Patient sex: F
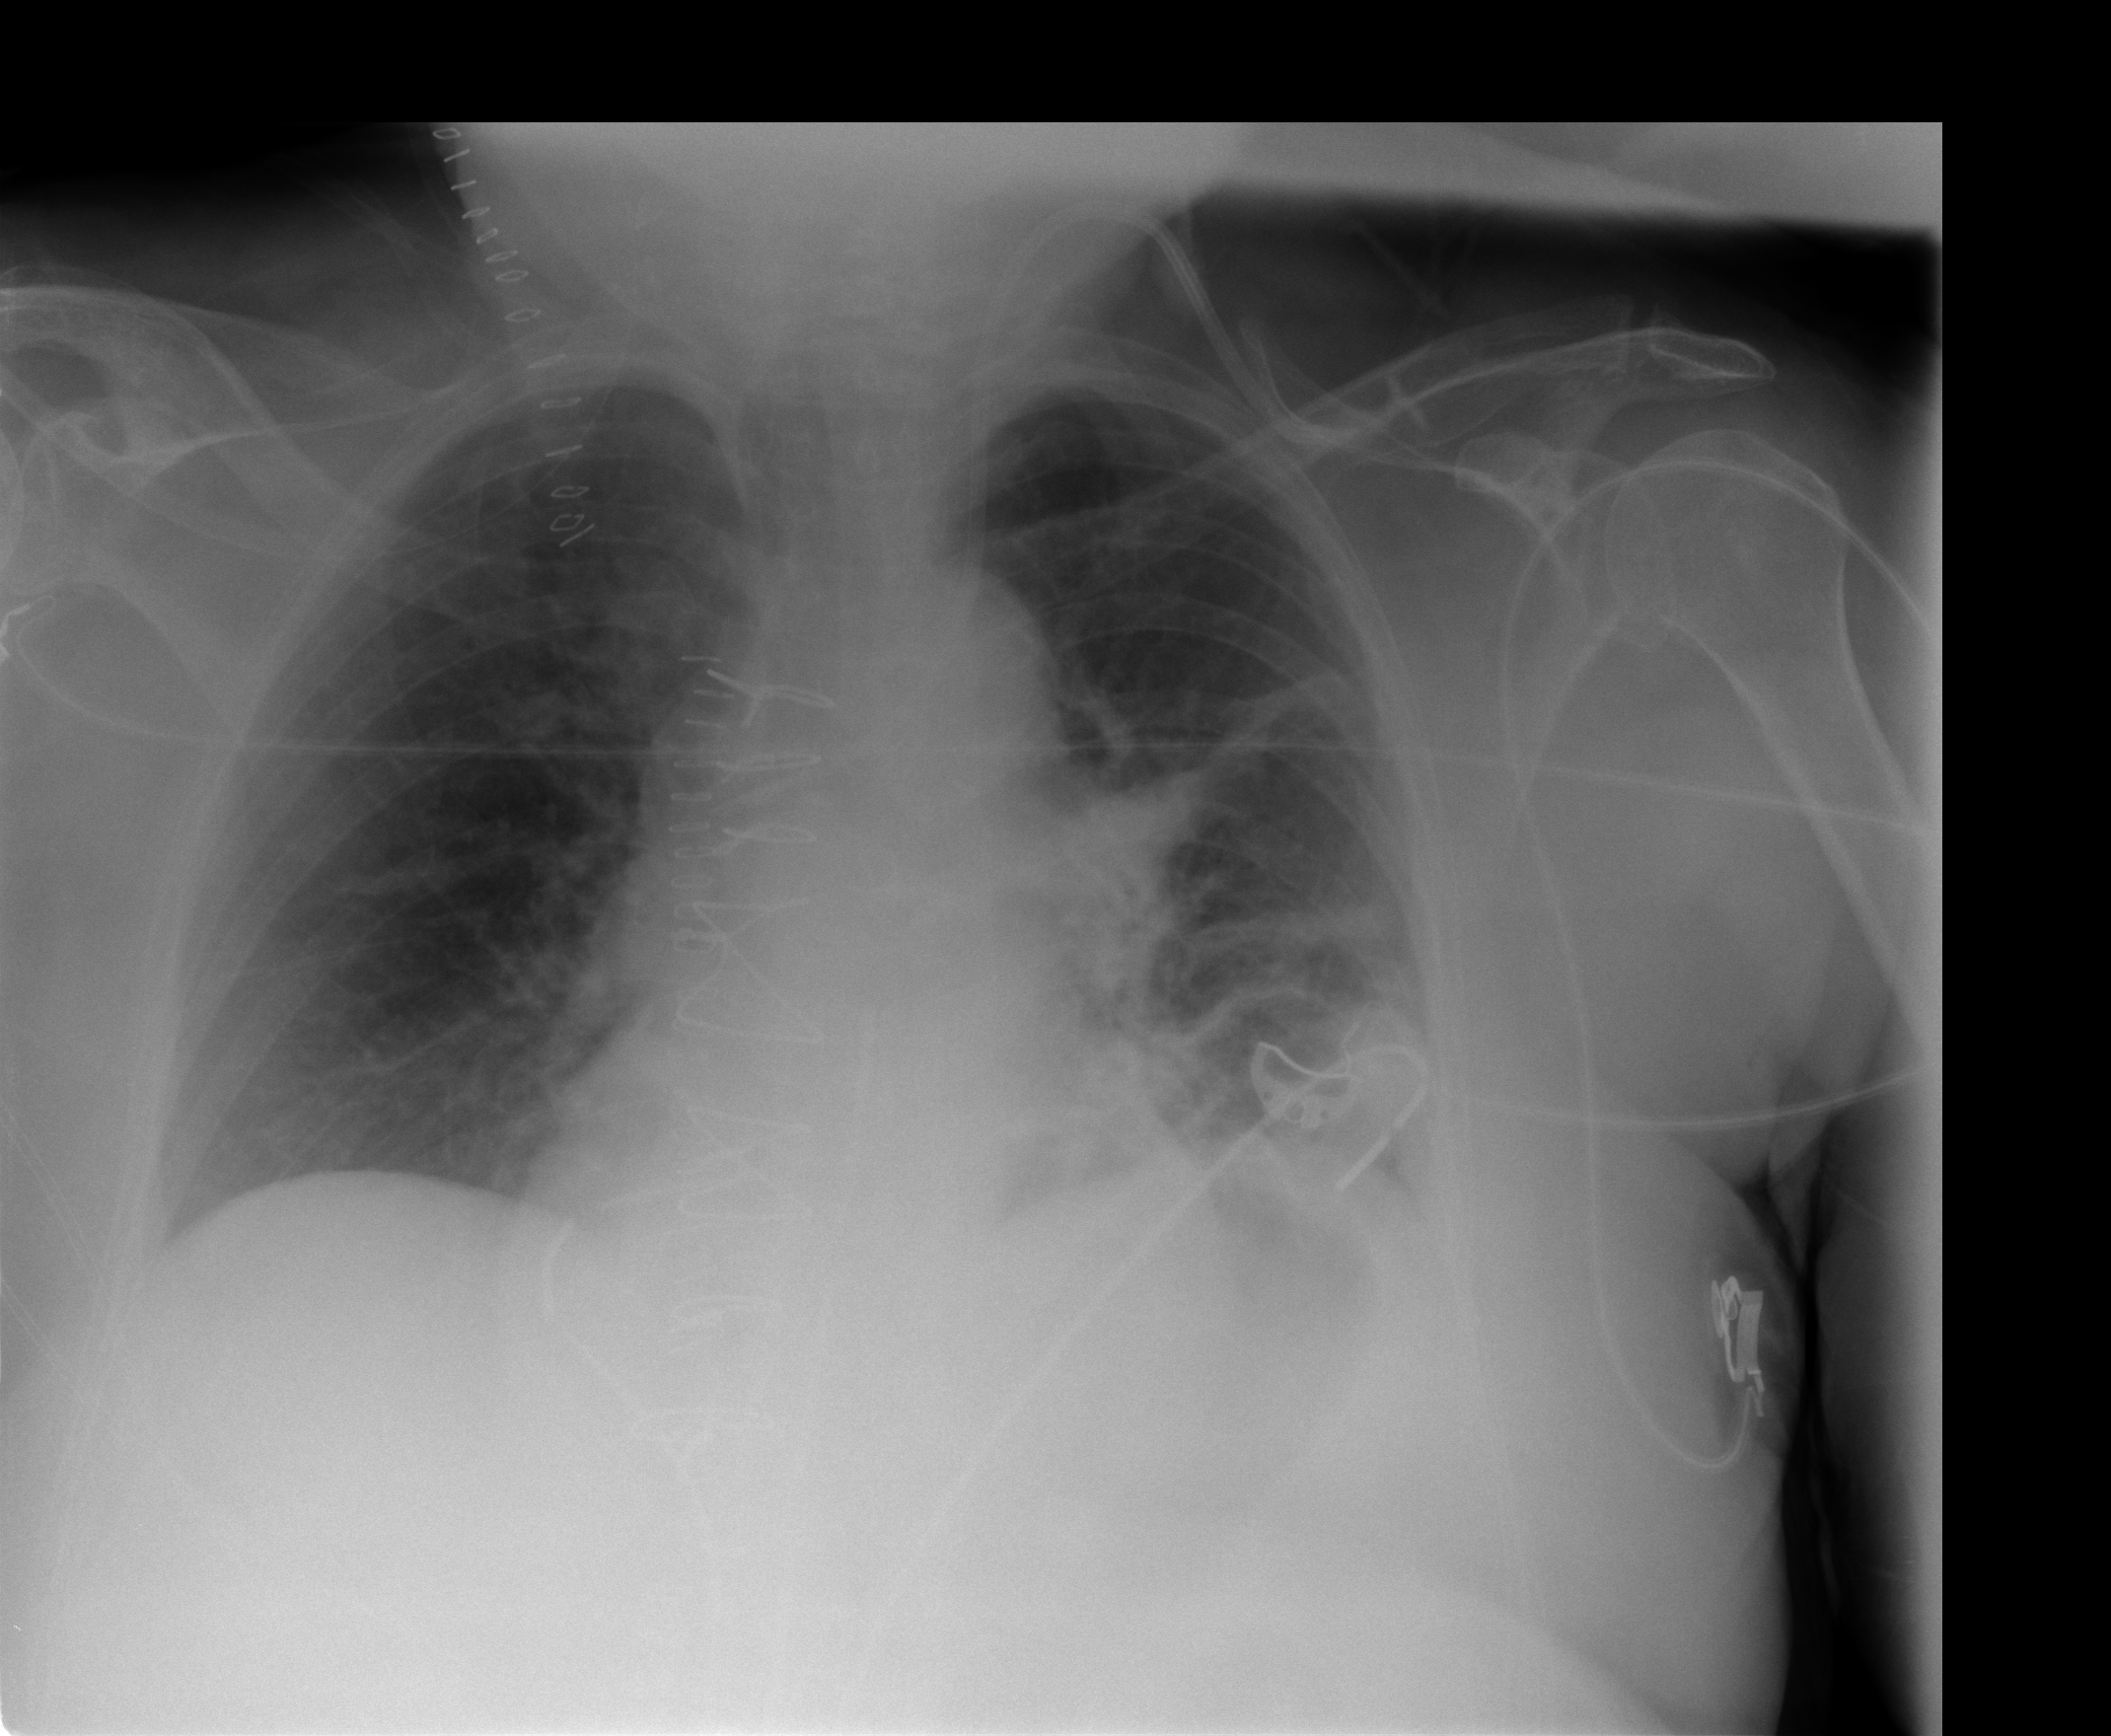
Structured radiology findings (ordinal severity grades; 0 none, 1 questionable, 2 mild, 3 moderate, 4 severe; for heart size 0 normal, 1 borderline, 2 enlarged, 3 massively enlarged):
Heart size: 0
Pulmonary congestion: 1
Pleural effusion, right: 0
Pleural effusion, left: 1
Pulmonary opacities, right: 0
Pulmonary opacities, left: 0
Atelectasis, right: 1
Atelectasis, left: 2